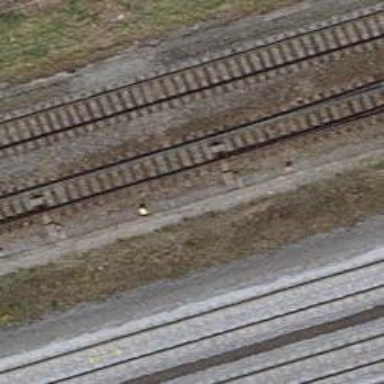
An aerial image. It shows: Railway switch.